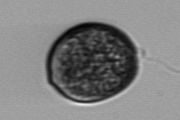
Label: Prorocentrum